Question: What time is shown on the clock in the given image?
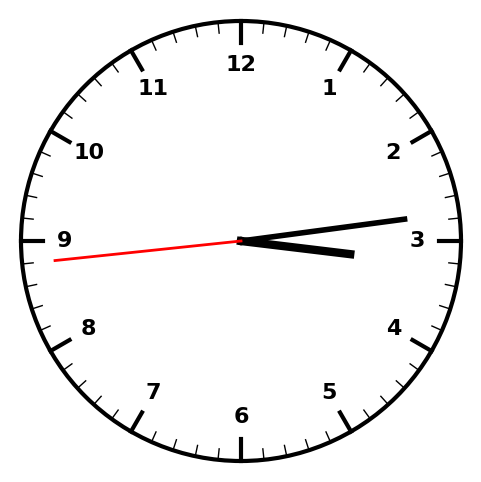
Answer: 03:13:44